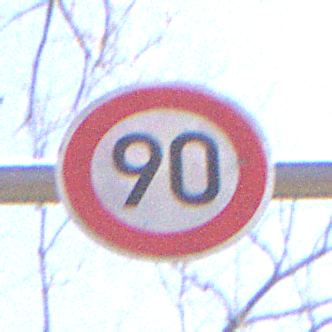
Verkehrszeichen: Geschwindigkeit90
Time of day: Midday
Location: Outdoor (Nature)
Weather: Clear
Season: NotSpecified
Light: Natural